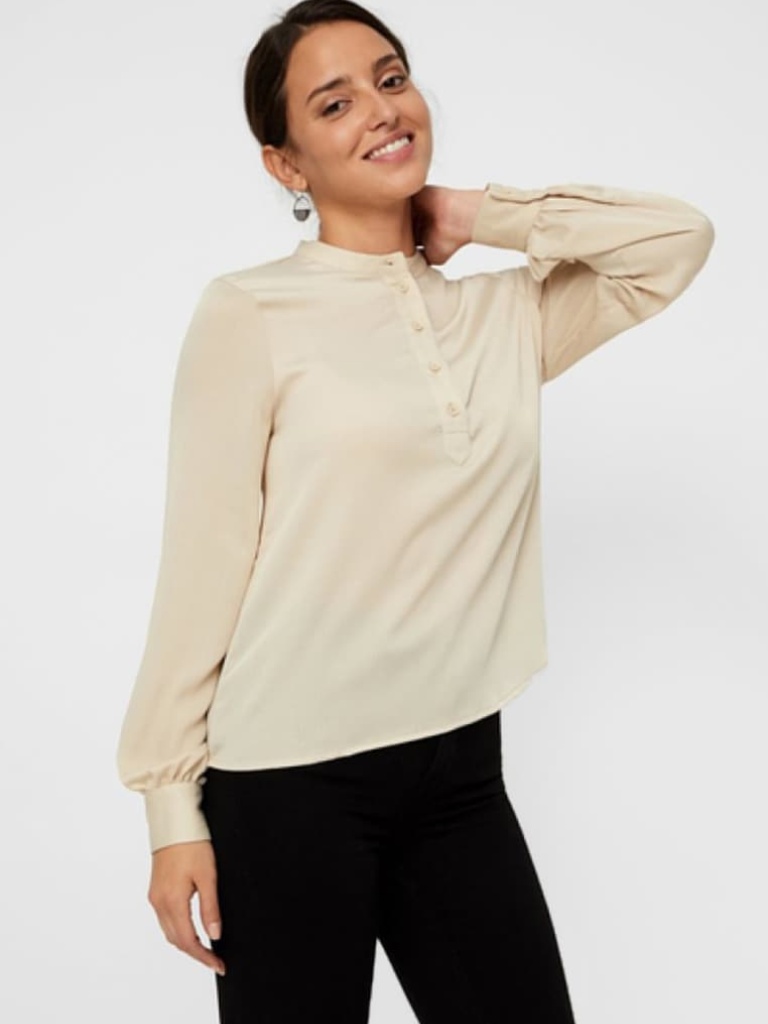
cotton relaxed a long-sleeved with the sleeves down hip length Untucked mandarin blouse